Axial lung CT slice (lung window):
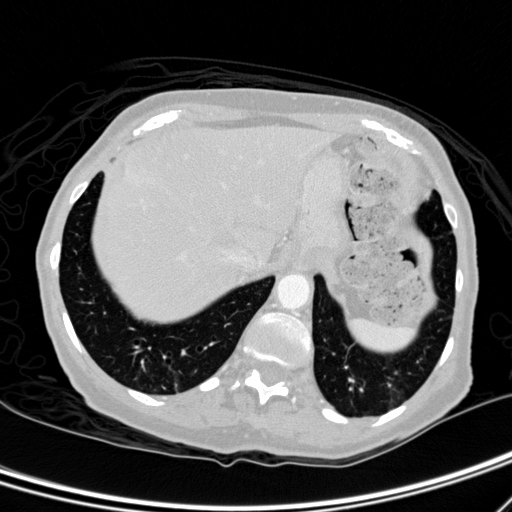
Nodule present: no